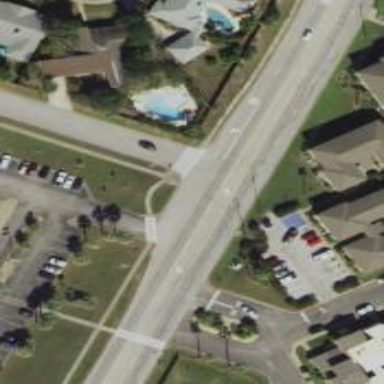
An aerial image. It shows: Uncontrolled crossing on the road.